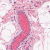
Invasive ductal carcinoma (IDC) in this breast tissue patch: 0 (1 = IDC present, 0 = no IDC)